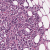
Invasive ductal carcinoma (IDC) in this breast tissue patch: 1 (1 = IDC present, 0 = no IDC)